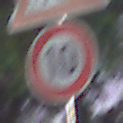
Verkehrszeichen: Geschwindigkeit10
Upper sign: KreuzungOderEinmuendung
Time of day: Night
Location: Outdoor (Suburban)
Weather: PartlyCloudy
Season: NotSpecified
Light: Artificial